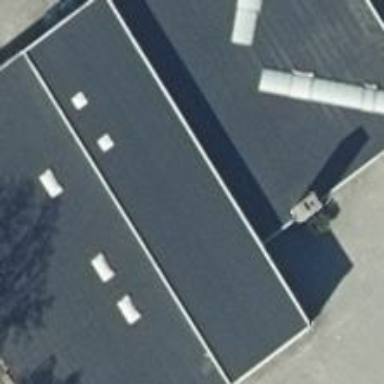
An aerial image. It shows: Commercial building housing car repair shop.